Question: Given the first 35 numbers in a 36-square grid, find the smallest positive integer such that all the numbers in the 36-square grid can be divided into two parts of 18 numbers + 18 numbers, where the sum of the two parts is equal.
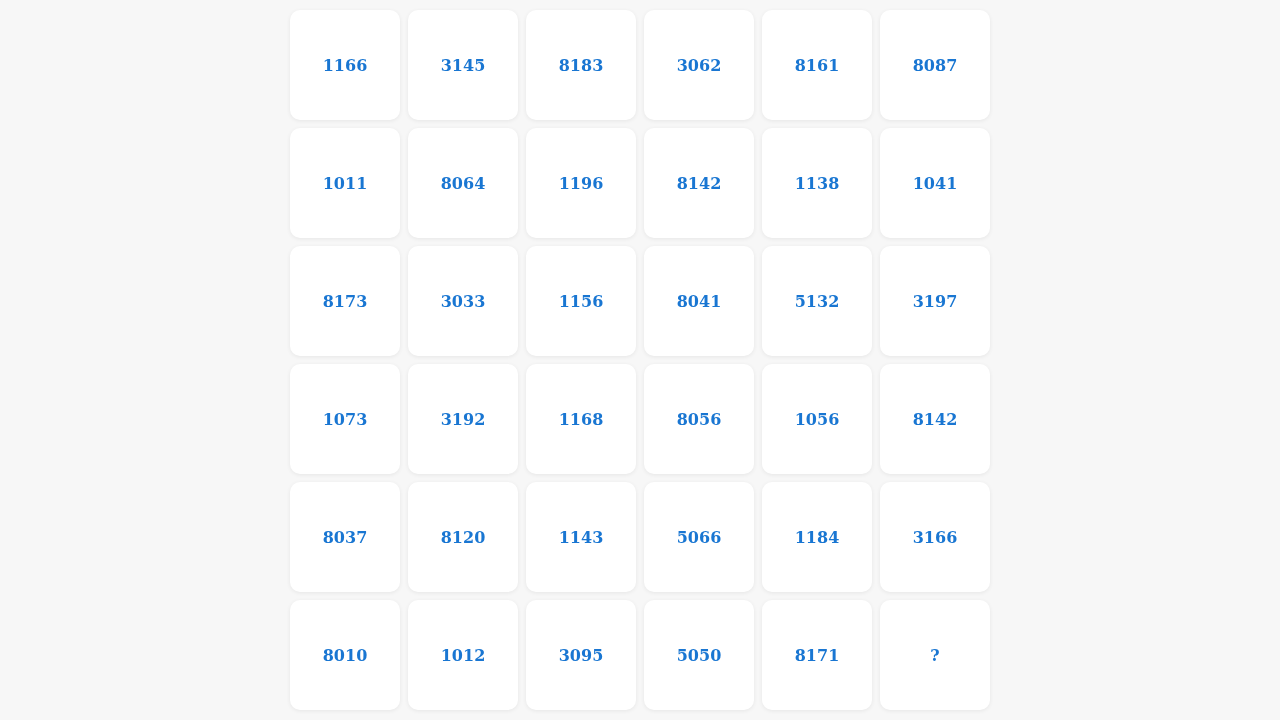
Answer: 1